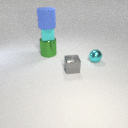
large green metal cylinder to the left of small gray metal cube